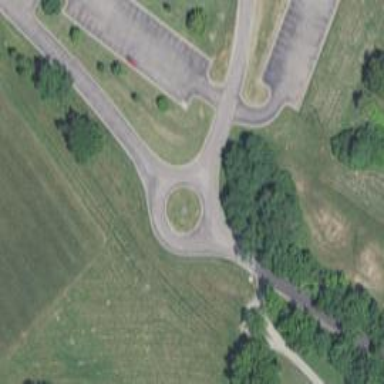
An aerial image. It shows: Unclassified road leading to roundabout junction.